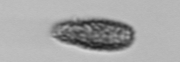
Label: Pseudochattonella_farcimen